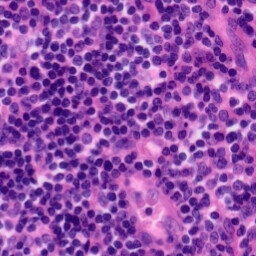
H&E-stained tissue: Tonsil